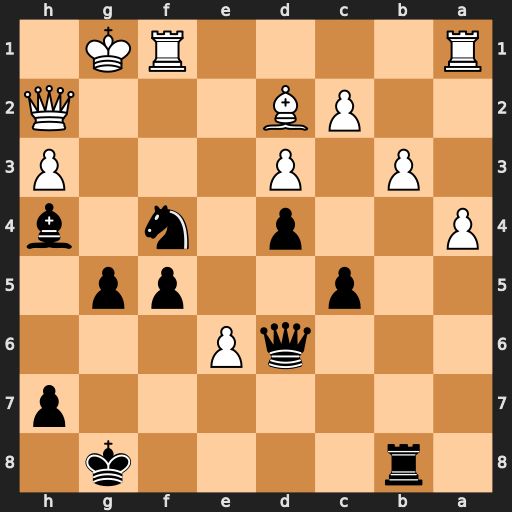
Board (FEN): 1r4k1/7p/3qP3/2p2pp1/P2p1n1b/1P1P3P/2PB3Q/R4RK1
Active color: b
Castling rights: -
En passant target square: -
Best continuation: Bg3 Bxf4 Bxh2+ Bxh2 f4